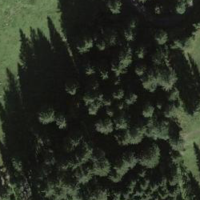
EUNIS habitat code: 44
Species observed at this site:
Sorbus aucuparia